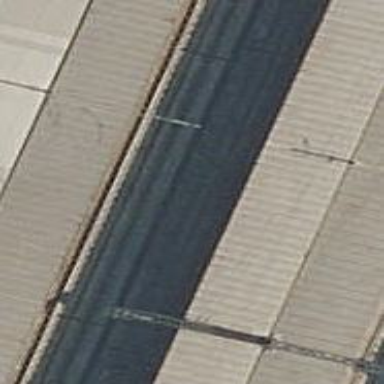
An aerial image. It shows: Electrified rail siding with contact line.